Field crop: tomato
Growth stage: 2
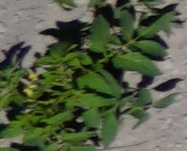
Species: tomato